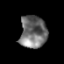
Tissue: prostate
Cell type: Myeloid cells
Senescence score: 0.3019
Nuclear area (px): 845
Mean DAPI intensity: 112.746